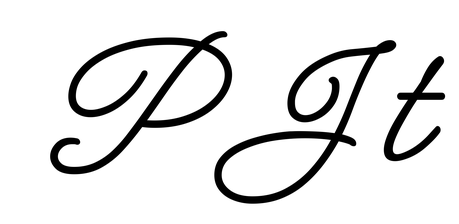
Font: MeowScript-Regular